【题型】填空题　【知识点】解析几何　【难度】medium
已知椭圆 \(\Gamma: \begin{cases} x = a\cos\theta \\ y = b\sin\theta \end{cases}\)（\(\theta\) 为参数，\(a > 0\)，\(b > 0\)）的焦点分别为 \(F_1(-2,0)\)，\(F_2(2,0)\)，点 \(A\) 为椭圆 \(\Gamma\) 的上顶点，直线 \(AF_2\) 与椭圆 \(\Gamma\) 的另一个交点为 \(B\)。若 \(|BF_1| = 3|BF_2|\)，则椭圆 \(\Gamma\) 的普通方程为 \underline{\quad\quad}。
【解答】
【答案】\(\boldsymbol{\dfrac{x^2}{12} + \dfrac{y^2}{8} = 1}\)

---

【分析】
根据题意，由椭圆的焦点坐标可得 \(c = 2\)，即可得 \(a^2 = b^2 + 4\)。结合椭圆的性质可得 \(|BF_1|\)、\(|BF_2|\) 的长，分析可得 \(B\) 的坐标，进而可得 \((3 + 2)^2 + \frac{b^2}{4} = \frac{9}{4}a^2\)，两式联立解可得 \(a\)、\(b\) 的值，即可得答案。

---

【详解】
解：根据题意，椭圆 \(\Gamma: \begin{cases} x = a\cos\theta \\ y = b\sin\theta \end{cases}\)（\(\theta\) 为参数，\(a > 0\)，\(b > 0\)），其普通方程为 \(\frac{x^2}{a^2} + \frac{y^2}{b^2} = 1\)。

若其焦点分别为 \(F_1(-2,0)\)、\(F_2(2,0)\)，则 \(c = 2\)，则有 \(a^2 = b^2 + 4\)，①

点 \(A\) 为椭圆 \(\Gamma\) 的上顶点，则 \(A\) 的坐标为 \((0, b)\)。

又由 \(|BF_1| = 3|BF_2|\)，而 \(|BF_1| + |BF_2| = 2a\)，则 \(|BF_1| = \frac{3a}{2}\)，\(|BF_2| = \frac{a}{2}\)。

又由 \(|AF_2| = a\)，且 \(A\)、\(B\)、\(F_2\) 三点共线，则 \(B\) 的坐标为 \(\left(3, -\frac{b}{2}\right)\)。

又由 \(|BF_1| = \frac{3a}{2}\)，则有 \((3 + 2)^2 + \frac{b^2}{4} = \frac{9}{4}a^2\)，②

联立①②，解可得：\(a^2 = 12\)，\(b^2 = 8\)；

故椭圆的方程为 \(\frac{x^2}{12} + \frac{y^2}{8} = 1\)。

故答案为：\(\frac{x^2}{12} + \frac{y^2}{8} = 1\)。

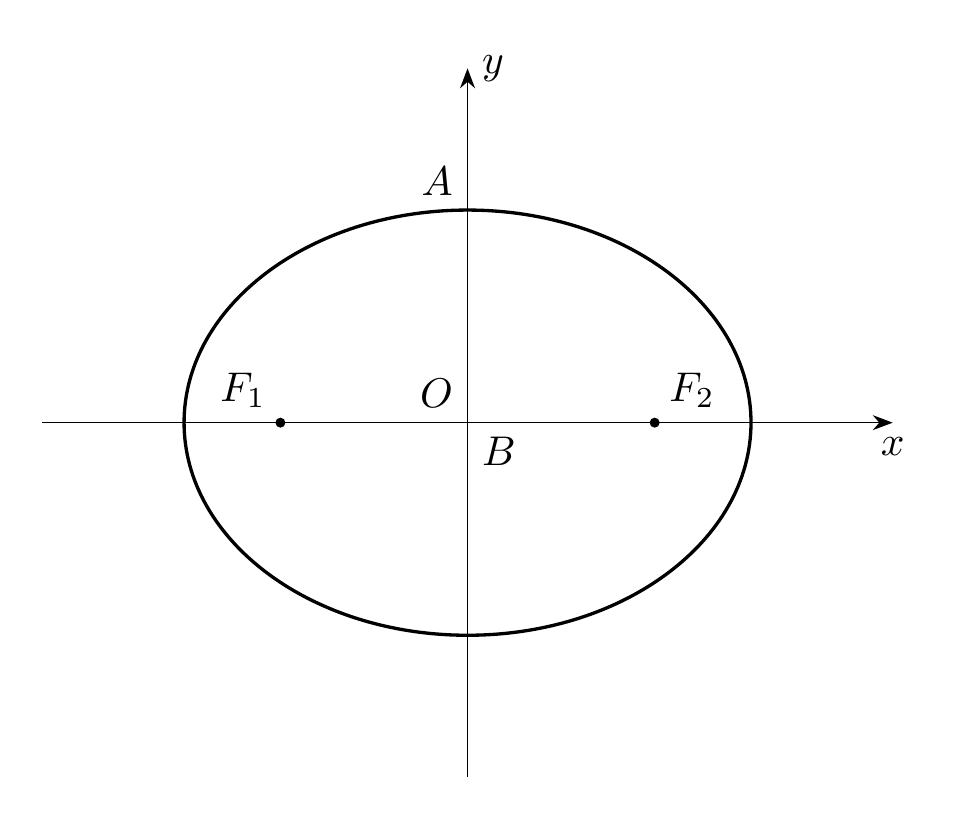